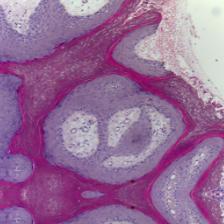
Diagnosis: OSCC